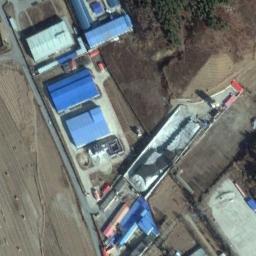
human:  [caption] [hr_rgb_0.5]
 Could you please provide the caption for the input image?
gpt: In an industrial area there are factories, Some open-air facilities, And surrounding wasteland .

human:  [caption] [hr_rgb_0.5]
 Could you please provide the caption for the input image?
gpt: There are a lot of houses in the industrial area .

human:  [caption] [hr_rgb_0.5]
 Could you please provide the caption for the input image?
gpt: The industrial area with some industrial equipment and blue workshops is surrounded by a wasteland .

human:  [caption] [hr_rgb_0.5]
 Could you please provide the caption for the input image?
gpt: The industrial area is very long and narrow .

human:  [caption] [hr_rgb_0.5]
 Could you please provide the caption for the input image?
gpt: There are some blue buildings beside a bare lawn on the industrial area .